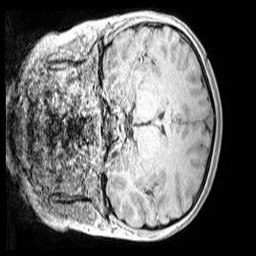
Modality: MP2RAGE
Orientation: coronal
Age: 11
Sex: male
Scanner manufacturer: siemens
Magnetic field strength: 3 T
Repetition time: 4 s
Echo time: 0.00299 s